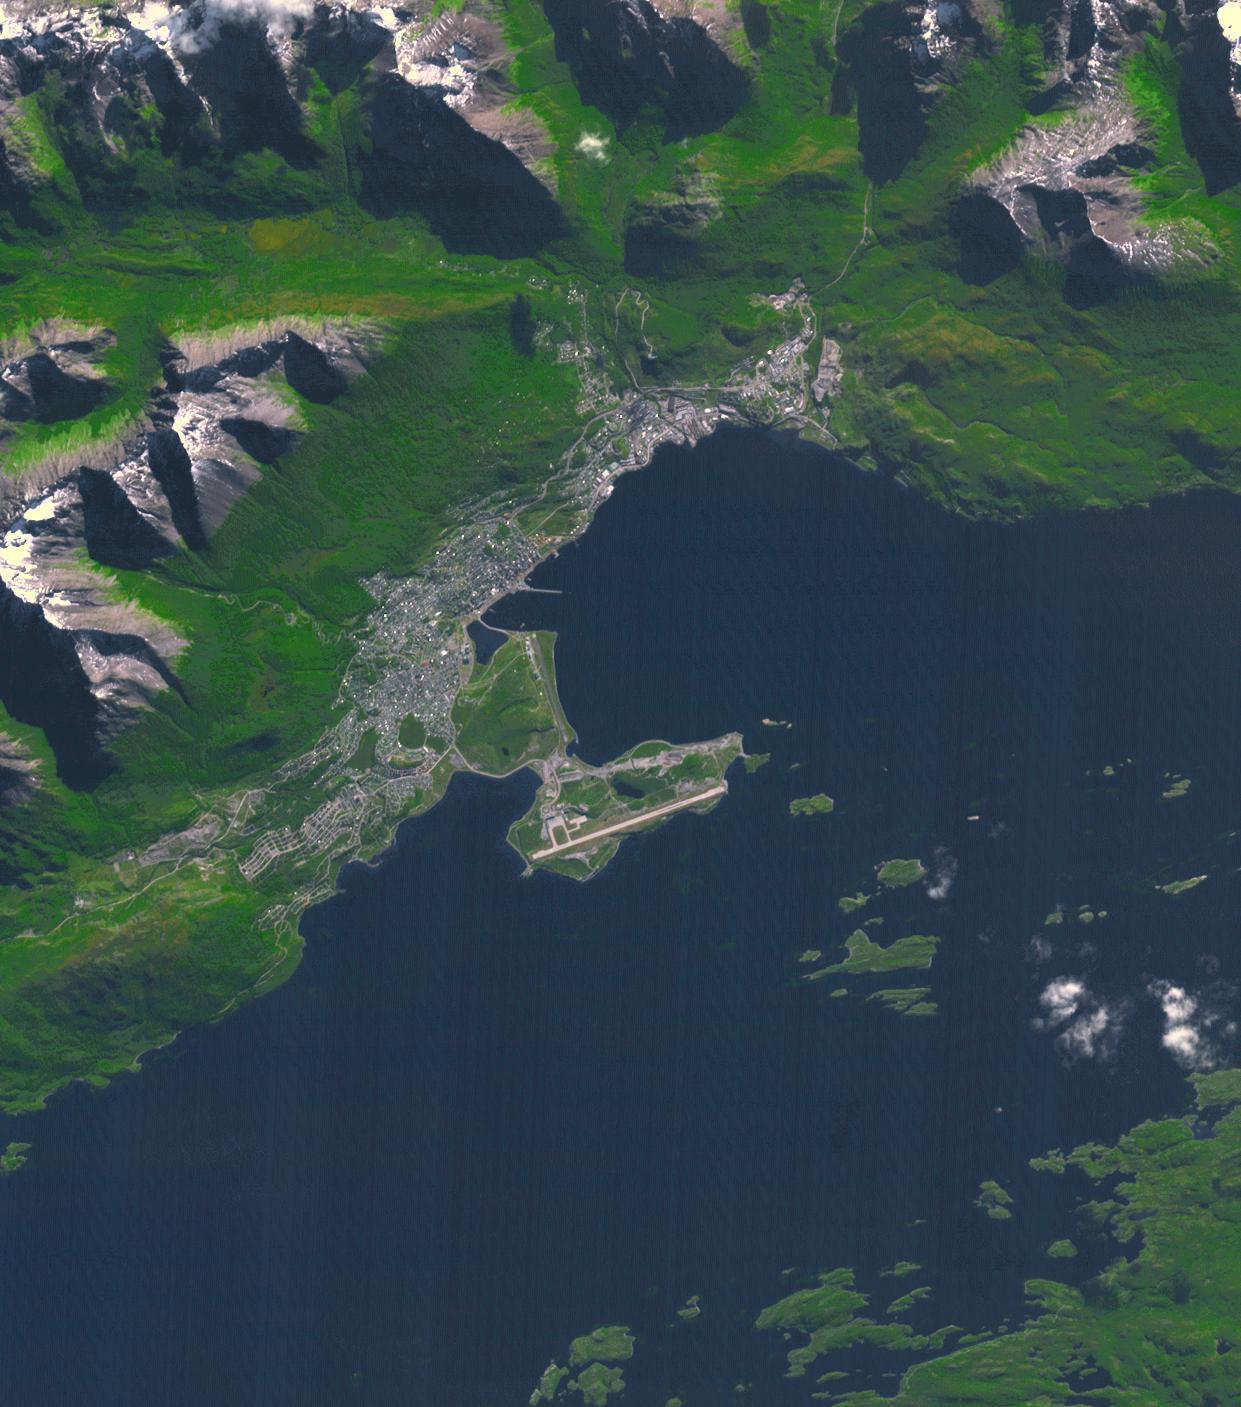
Ushuaia, Argentina Terra, Earth